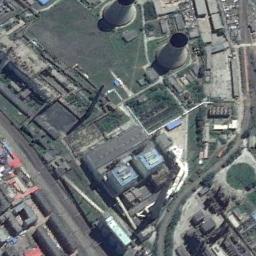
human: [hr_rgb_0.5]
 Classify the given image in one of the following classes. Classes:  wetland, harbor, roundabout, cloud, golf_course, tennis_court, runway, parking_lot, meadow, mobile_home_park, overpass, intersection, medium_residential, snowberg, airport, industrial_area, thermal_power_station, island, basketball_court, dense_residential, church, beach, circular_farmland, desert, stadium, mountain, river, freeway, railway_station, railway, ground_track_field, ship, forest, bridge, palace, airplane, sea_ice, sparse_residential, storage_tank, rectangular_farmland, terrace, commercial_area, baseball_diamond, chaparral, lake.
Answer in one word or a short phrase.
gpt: thermal_power_station